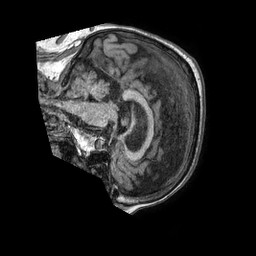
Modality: T1w
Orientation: sagittal
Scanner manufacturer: philips
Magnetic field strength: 1.5 T
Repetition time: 0.007584 s
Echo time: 0.003445 s